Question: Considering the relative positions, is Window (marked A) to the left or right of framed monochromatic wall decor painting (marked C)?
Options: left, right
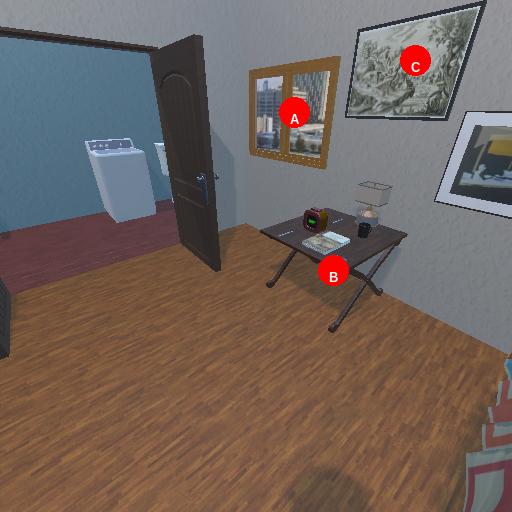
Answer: left